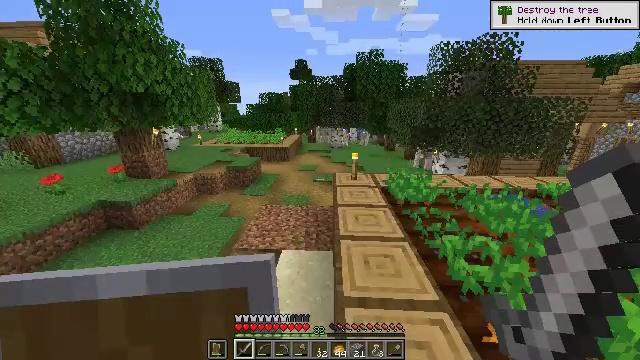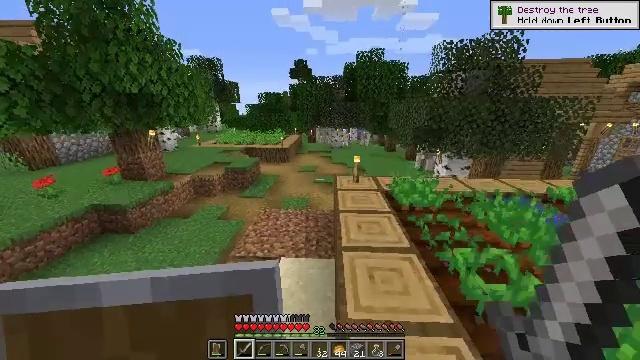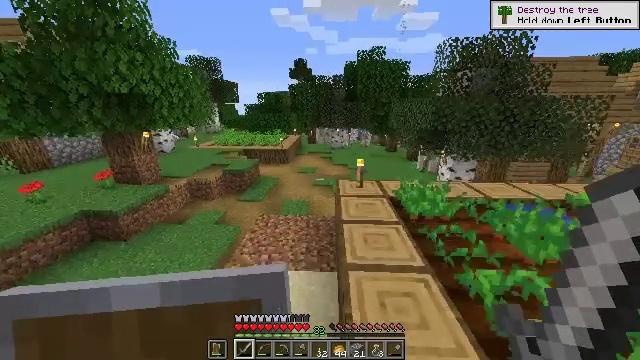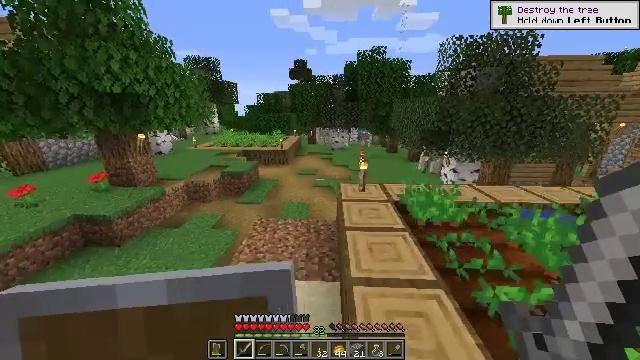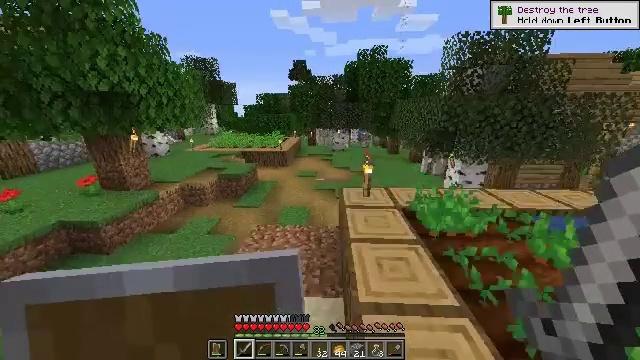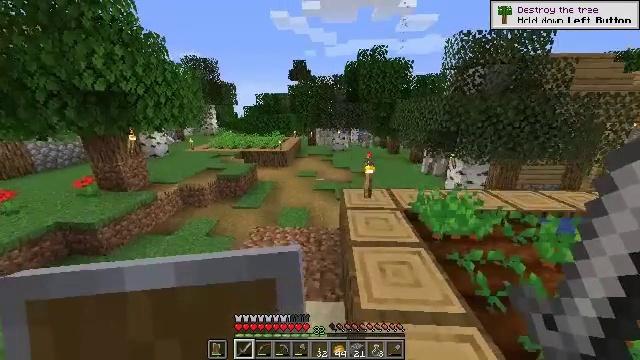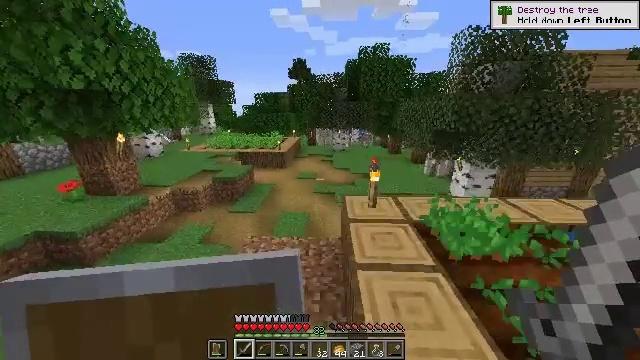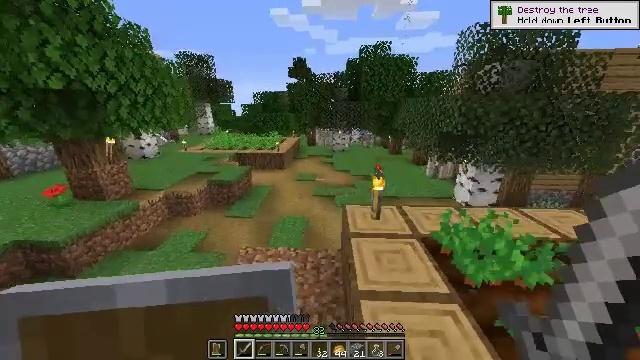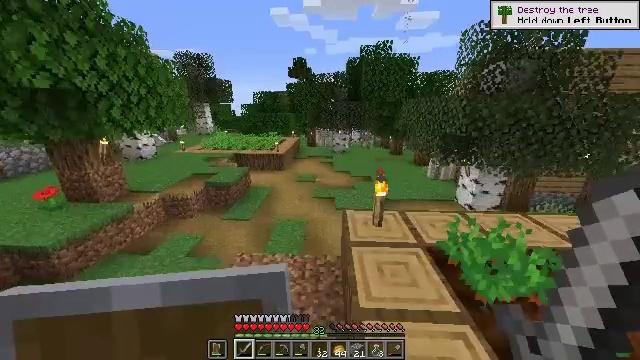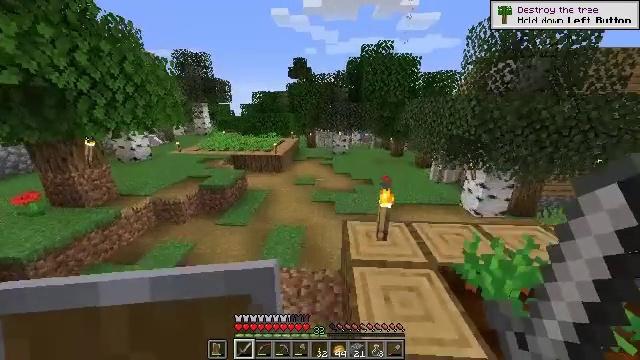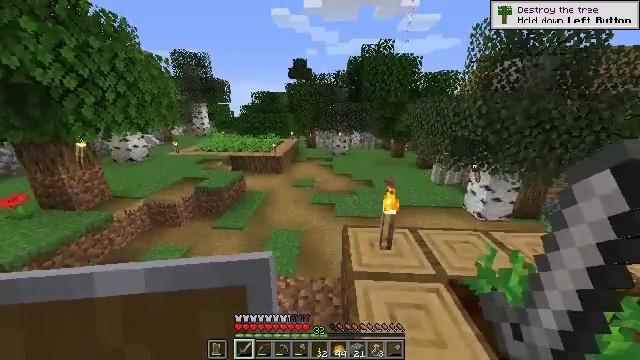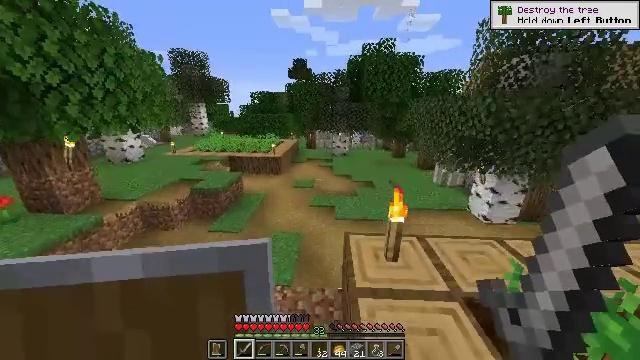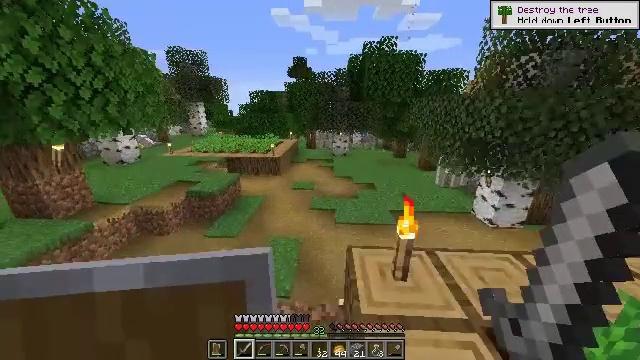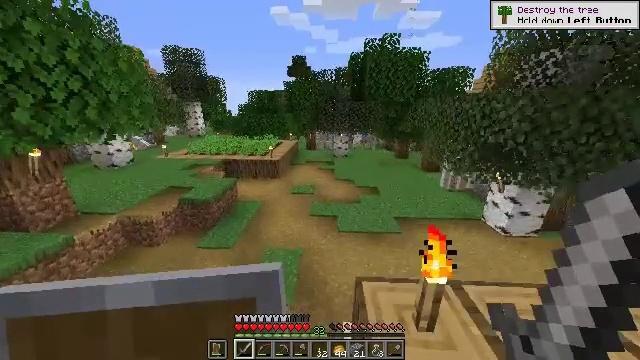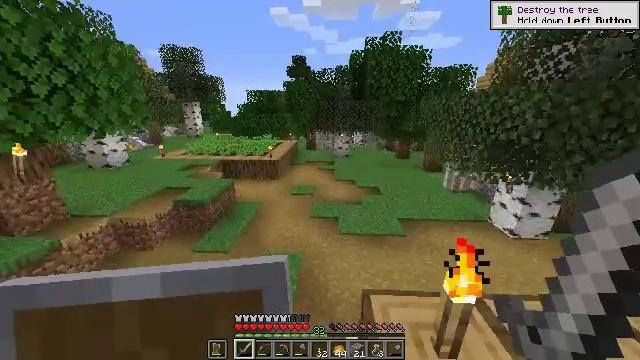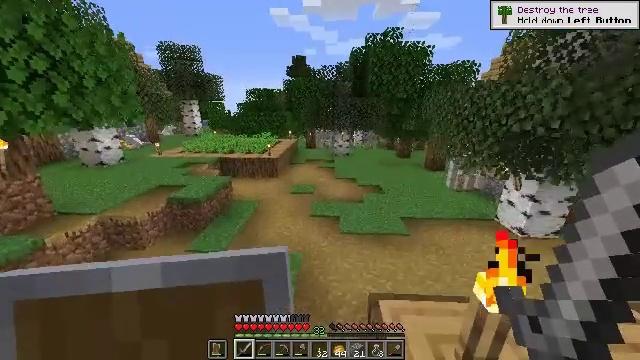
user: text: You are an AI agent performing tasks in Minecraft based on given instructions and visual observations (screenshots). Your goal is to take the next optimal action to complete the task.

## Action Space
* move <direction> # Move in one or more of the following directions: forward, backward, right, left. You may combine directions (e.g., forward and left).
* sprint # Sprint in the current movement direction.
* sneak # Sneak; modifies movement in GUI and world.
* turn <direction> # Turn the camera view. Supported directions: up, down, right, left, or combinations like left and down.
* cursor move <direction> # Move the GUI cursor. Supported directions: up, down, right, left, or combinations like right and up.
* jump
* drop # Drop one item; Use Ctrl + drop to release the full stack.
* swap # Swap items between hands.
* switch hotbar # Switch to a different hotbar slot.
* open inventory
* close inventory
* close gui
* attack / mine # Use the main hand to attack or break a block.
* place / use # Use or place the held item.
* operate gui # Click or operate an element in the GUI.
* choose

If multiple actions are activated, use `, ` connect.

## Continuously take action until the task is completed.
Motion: motion action
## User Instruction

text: craft item air
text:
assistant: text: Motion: move forward
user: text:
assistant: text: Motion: move forward
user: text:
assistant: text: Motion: move forward
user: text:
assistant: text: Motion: move forward
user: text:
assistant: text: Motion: move forward
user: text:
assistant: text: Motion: move forward
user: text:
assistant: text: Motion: move forward
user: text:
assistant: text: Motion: move forward
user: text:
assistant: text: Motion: move forward
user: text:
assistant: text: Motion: move forward
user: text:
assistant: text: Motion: move forward
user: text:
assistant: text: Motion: move forward
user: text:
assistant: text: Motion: move forward
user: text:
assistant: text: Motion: move forward
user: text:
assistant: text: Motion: move forward
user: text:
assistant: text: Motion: move forward
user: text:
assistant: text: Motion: move forward
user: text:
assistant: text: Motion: move forward
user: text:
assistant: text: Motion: move forward
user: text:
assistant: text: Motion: move forward
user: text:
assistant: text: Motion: move forward
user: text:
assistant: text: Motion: move forward
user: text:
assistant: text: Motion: move forward, turn right and up
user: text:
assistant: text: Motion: move forward
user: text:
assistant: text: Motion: move forward
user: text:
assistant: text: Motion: move forward
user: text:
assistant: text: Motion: move forward
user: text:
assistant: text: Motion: move forward
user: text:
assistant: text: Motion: move forward
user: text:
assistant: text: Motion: move forward, turn right